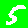
Digit: 5